Chest X-ray. View position: PA
Patient age: 47
Patient sex: F
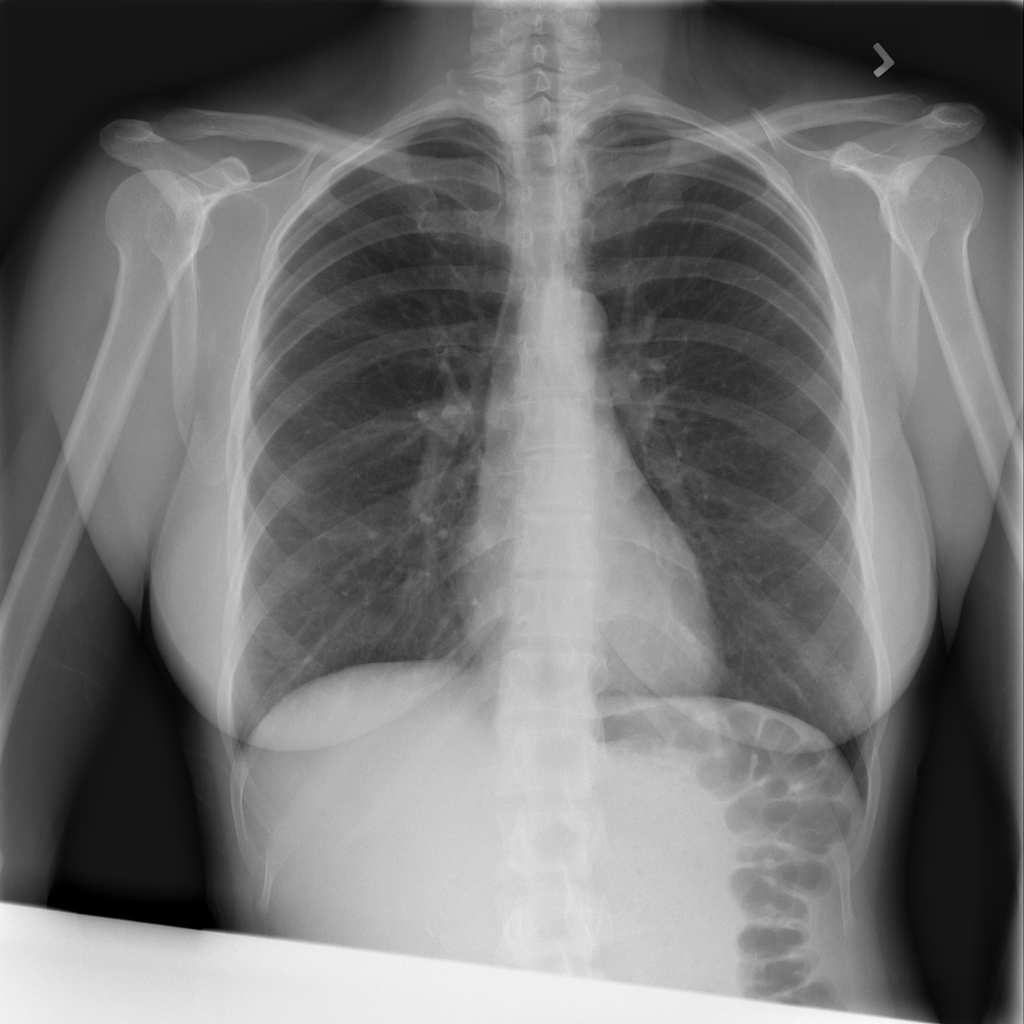
Finding: Pneumothorax